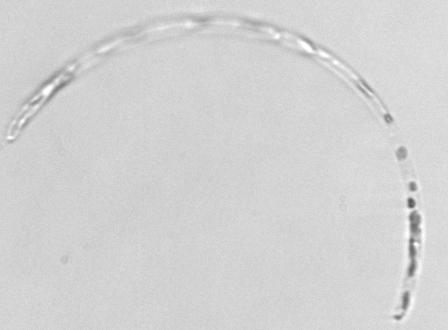
Label: Guinardia_striata